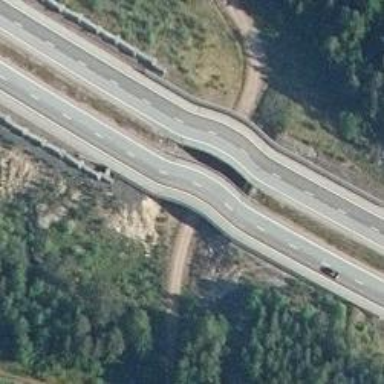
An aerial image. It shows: Asphalt bridge on motorway.